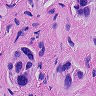
Metastatic tissue present: yes